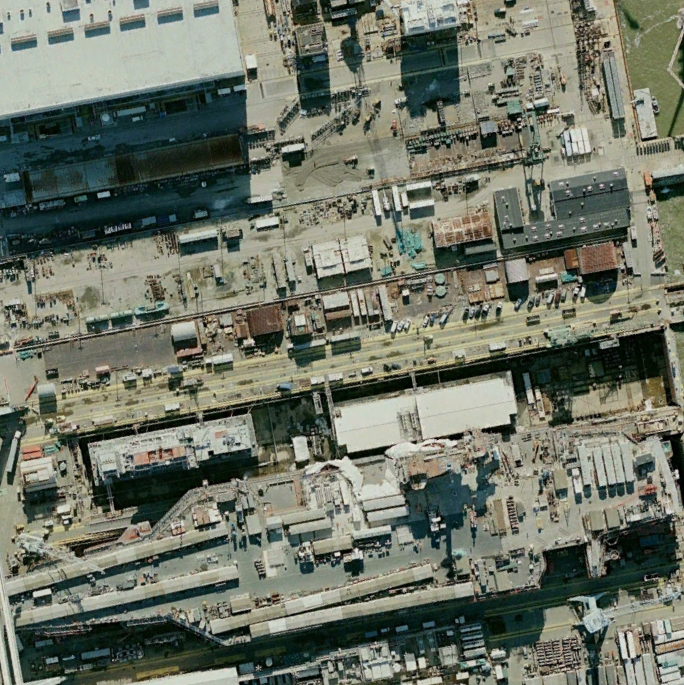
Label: aircraft_carrier